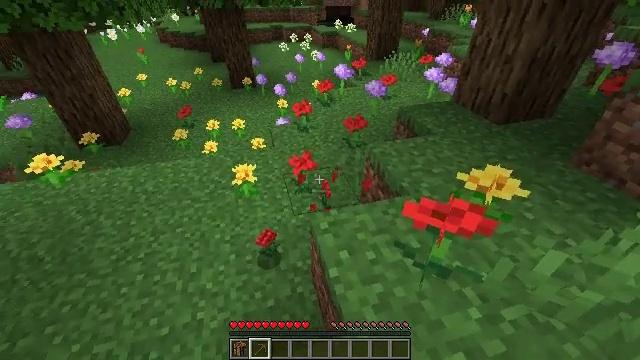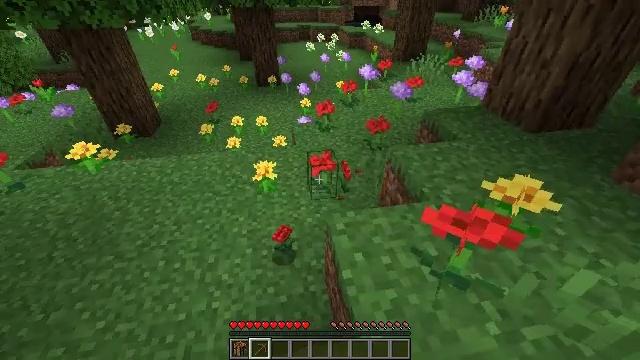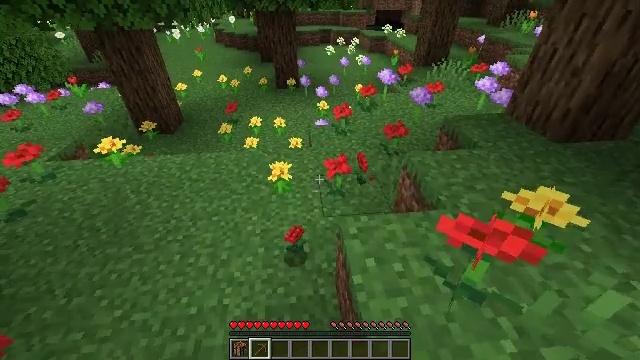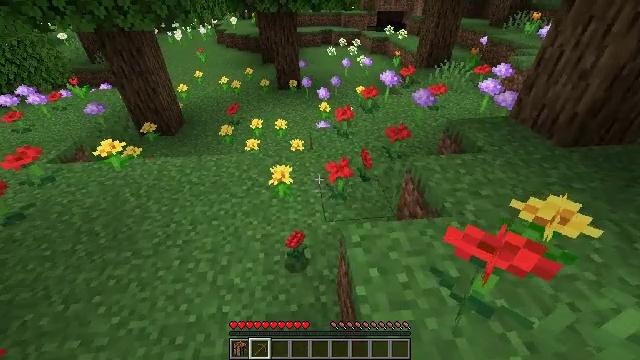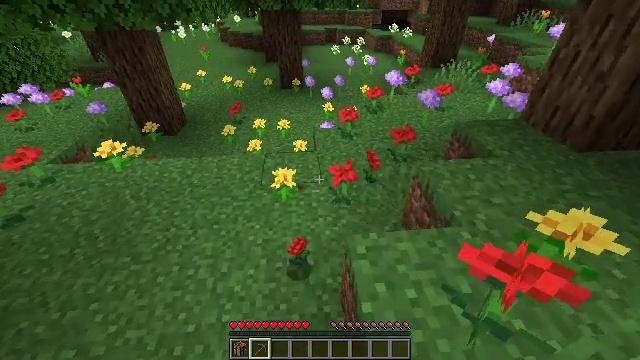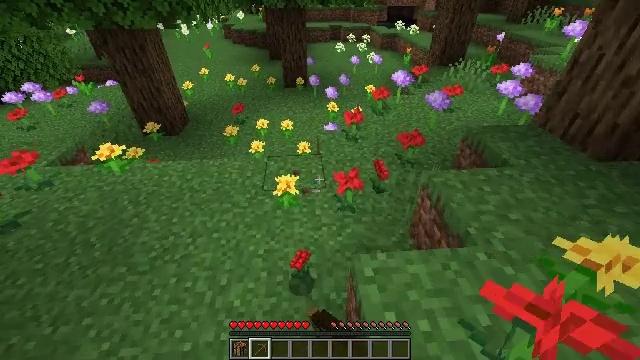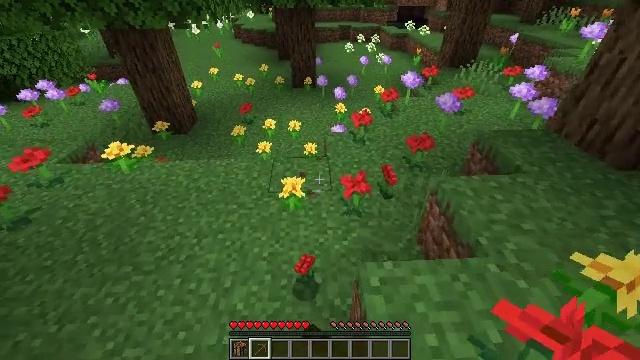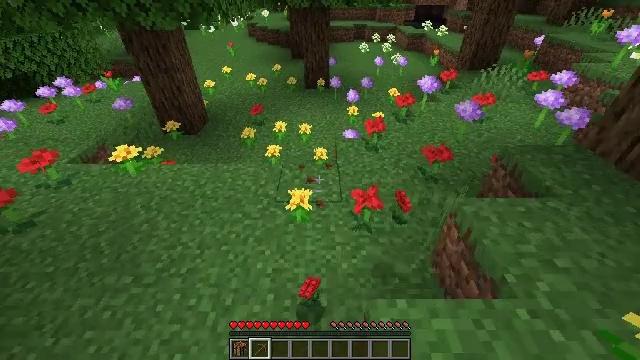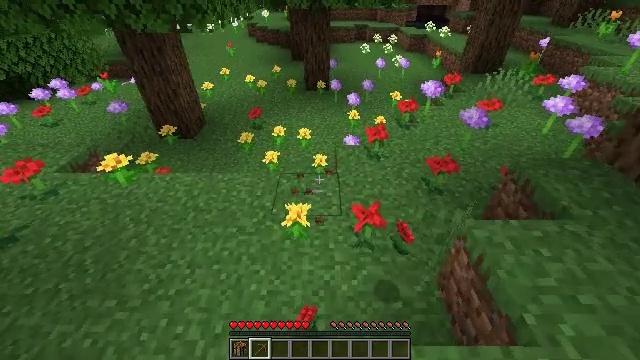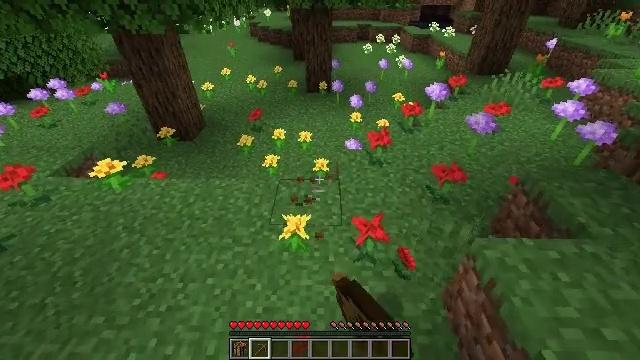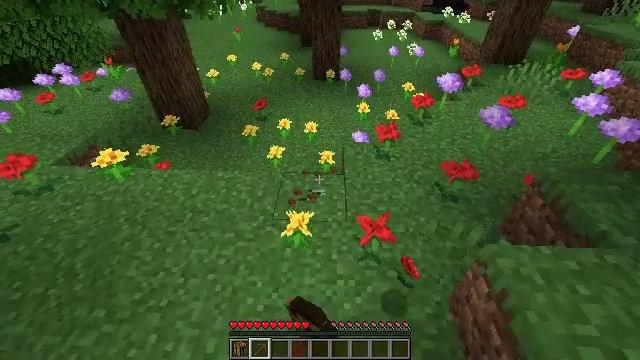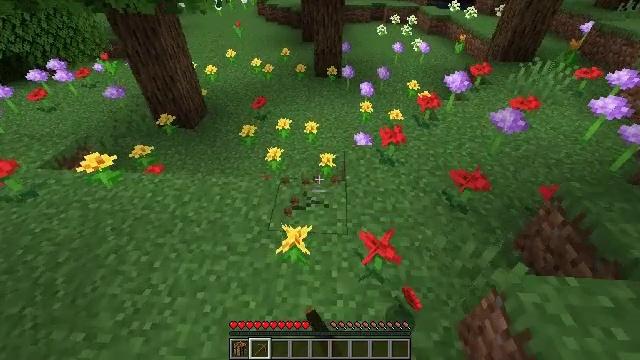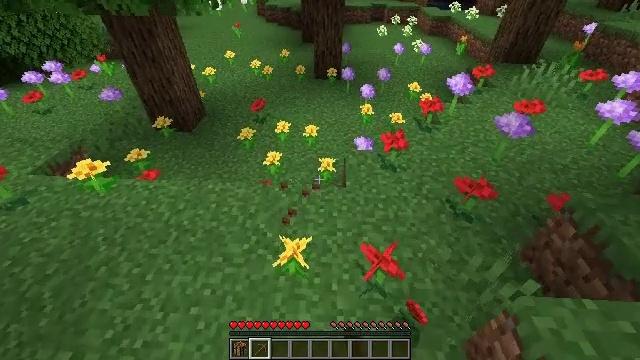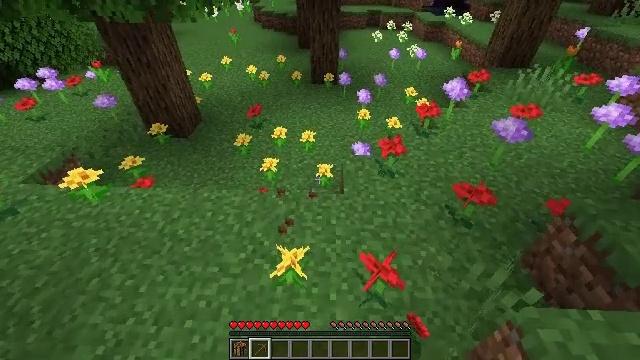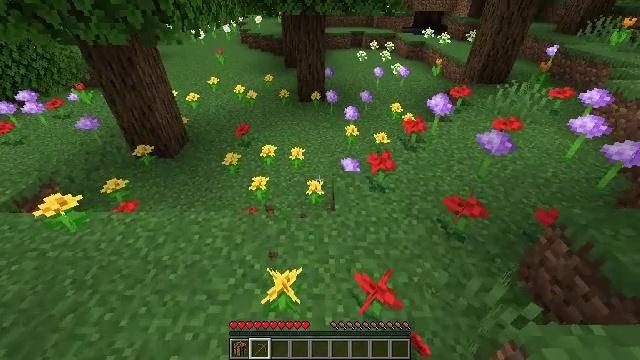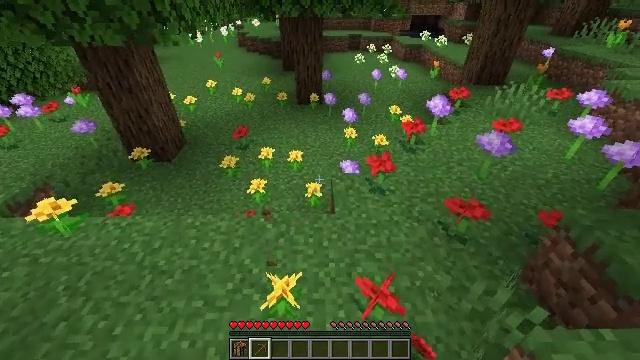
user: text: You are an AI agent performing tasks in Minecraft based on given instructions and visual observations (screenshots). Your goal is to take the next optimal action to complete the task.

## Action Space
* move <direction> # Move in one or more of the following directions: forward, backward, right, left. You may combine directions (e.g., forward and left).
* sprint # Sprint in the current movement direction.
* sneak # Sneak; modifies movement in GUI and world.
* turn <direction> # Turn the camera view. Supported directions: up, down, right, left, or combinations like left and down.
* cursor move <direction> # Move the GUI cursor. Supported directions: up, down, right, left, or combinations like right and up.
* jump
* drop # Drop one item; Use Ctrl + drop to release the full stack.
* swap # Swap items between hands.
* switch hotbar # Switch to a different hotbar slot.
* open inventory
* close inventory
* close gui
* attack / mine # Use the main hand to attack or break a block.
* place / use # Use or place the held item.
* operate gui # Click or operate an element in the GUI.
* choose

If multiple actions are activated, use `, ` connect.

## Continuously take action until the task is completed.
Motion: motion action
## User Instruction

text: Pick up the dandelion.
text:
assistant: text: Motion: turn left
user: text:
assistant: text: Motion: turn left
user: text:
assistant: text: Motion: move forward
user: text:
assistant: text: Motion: move forward, attack / mine
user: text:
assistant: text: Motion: move forward, attack / mine
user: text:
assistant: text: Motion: move forward, turn left, attack / mine
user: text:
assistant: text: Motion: move forward, turn left, attack / mine
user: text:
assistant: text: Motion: move forward, attack / mine
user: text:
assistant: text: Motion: move forward, attack / mine
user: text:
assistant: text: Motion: move forward, turn left and down, attack / mine
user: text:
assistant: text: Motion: move forward, turn down, attack / mine
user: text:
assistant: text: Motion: attack / mine
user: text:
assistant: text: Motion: attack / mine
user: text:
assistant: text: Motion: turn right and up, attack / mine
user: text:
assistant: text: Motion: no_op
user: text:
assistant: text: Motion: attack / mine
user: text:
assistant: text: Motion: turn left and down, attack / mine
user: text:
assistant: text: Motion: turn left and down, attack / mine
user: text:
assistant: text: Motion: turn left and down
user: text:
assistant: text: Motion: turn left and down, attack / mine
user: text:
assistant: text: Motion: turn left and down, attack / mine
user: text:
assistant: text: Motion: move back, turn left and down, attack / mine
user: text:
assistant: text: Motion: move back
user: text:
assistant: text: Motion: move back, attack / mine
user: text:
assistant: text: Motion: move back, attack / mine
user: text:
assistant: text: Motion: attack / mine